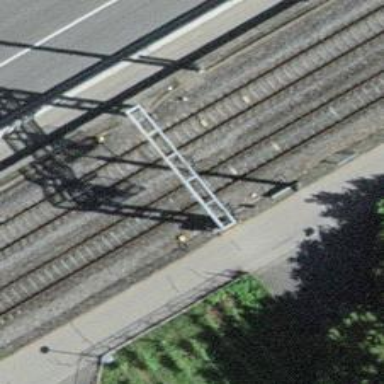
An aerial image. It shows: Railway signal.